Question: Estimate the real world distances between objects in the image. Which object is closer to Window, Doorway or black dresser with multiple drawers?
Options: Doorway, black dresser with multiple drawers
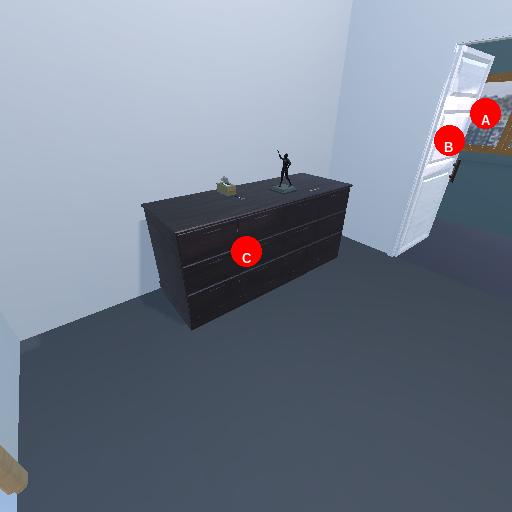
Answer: Doorway